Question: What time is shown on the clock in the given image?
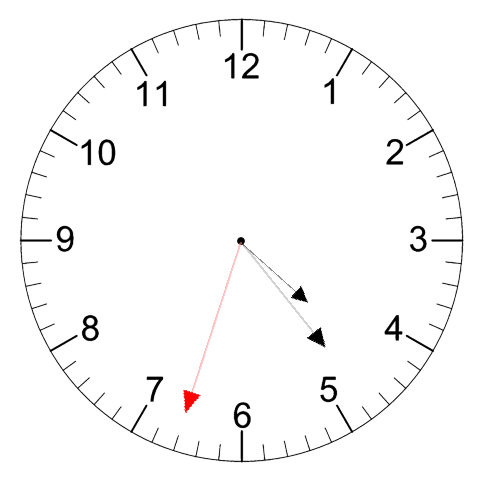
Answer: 04:23:33